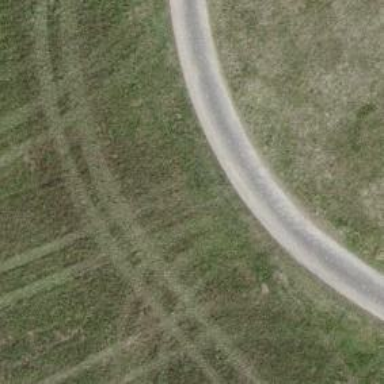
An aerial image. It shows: Track with grade 1 quality.